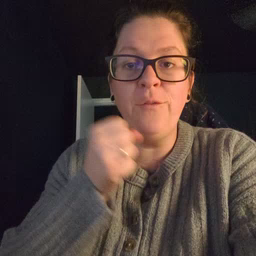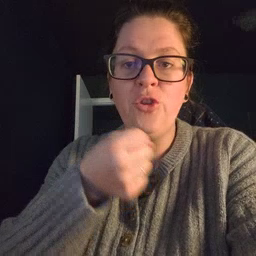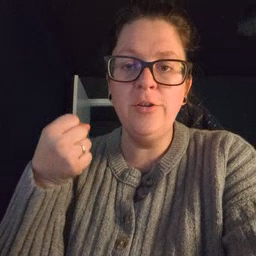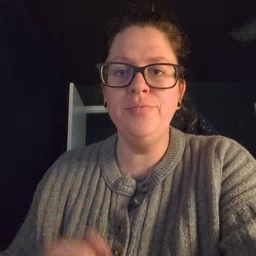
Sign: refrigerator